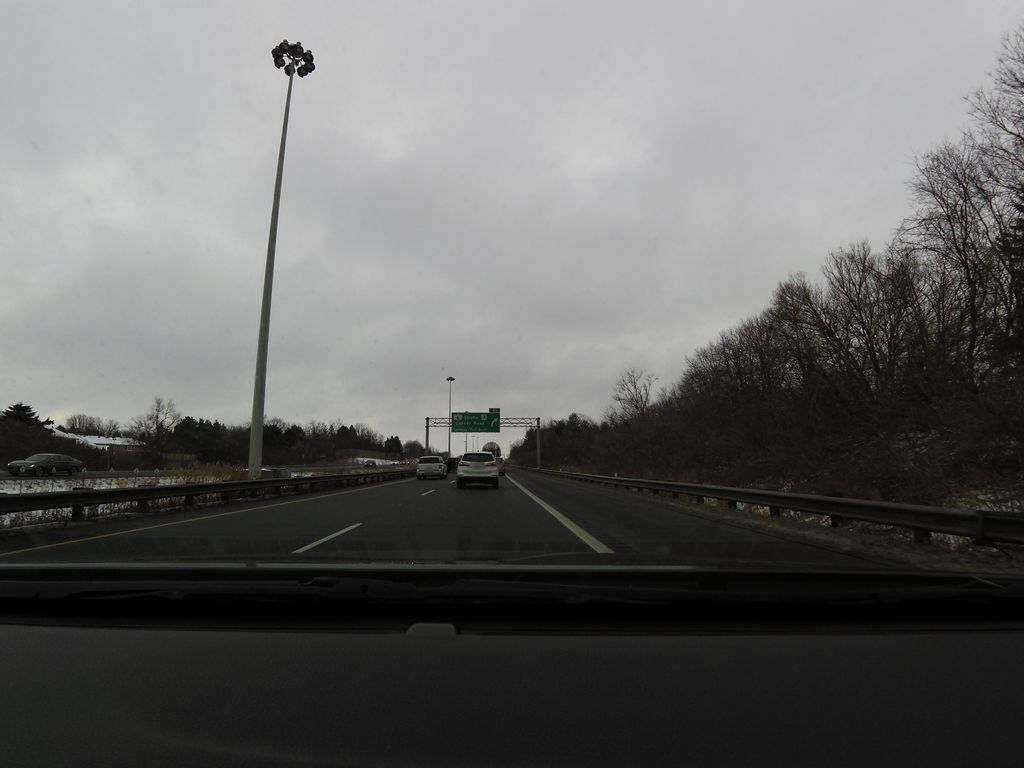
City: hamilton